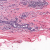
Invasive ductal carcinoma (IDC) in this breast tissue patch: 1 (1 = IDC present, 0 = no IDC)